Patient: sex M, age 61
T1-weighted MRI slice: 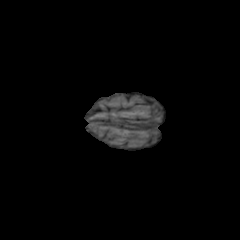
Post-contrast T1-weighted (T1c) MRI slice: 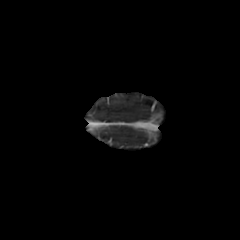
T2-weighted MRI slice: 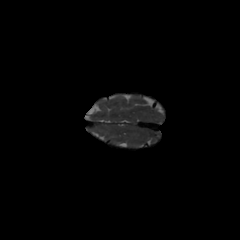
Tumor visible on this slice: no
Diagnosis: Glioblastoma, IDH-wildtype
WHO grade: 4